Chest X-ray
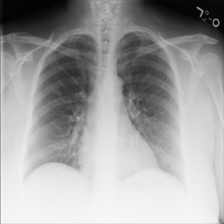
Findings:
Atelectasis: negative
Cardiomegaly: negative
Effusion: negative
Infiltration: negative
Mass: negative
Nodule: negative
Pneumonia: negative
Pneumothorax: negative
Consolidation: negative
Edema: negative
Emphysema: negative
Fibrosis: negative
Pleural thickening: negative
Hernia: negative